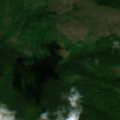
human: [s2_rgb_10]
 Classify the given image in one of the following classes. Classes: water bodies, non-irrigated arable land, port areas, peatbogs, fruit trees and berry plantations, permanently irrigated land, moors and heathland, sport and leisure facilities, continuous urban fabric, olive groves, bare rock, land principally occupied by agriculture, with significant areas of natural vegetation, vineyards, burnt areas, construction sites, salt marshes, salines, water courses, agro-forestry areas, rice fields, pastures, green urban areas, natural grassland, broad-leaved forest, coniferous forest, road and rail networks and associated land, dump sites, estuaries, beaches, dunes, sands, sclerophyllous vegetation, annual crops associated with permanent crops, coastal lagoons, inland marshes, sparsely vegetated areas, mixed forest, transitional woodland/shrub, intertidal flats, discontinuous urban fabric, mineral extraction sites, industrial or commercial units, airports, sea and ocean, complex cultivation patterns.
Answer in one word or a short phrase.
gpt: broad-leaved forest, natural grassland, transitional woodland/shrub